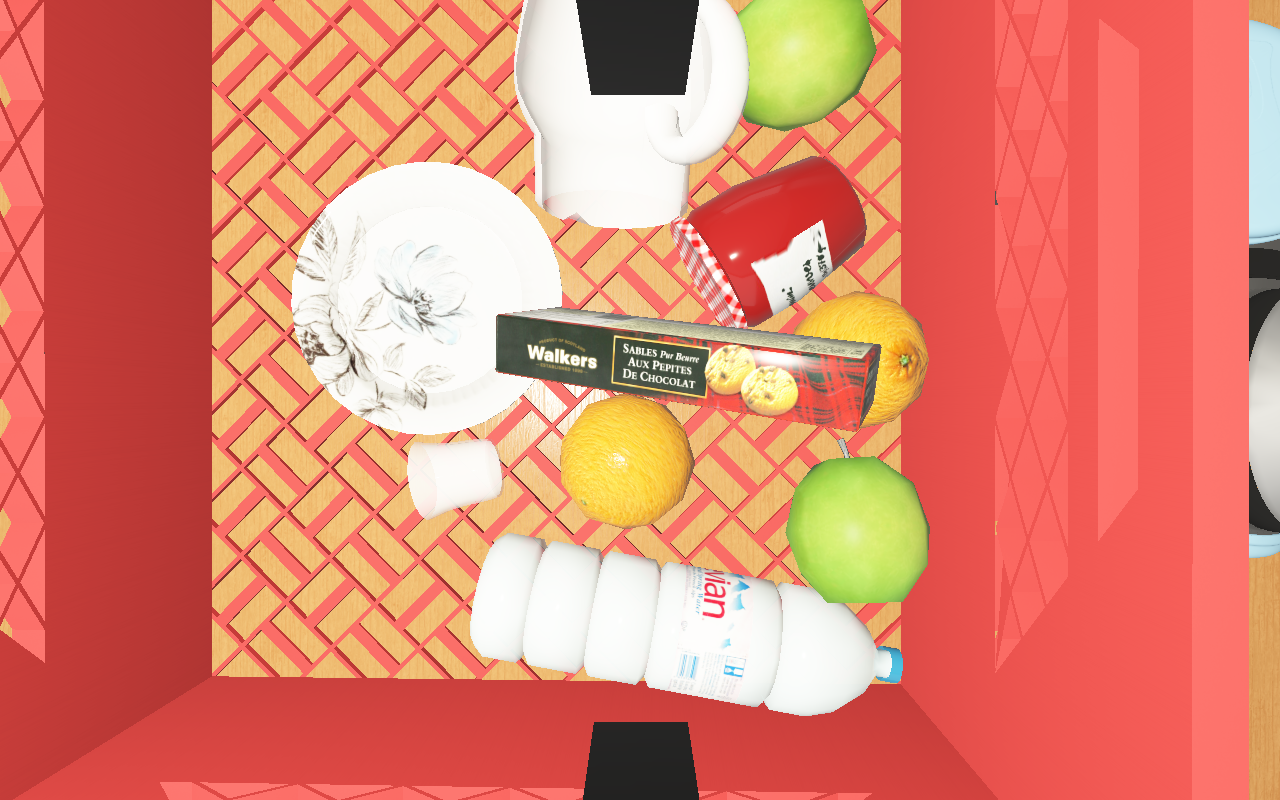
Objects in the scene:
water bottle
apple
apple
orange
orange
plate
wineglass
jam jar
cereal box
biscuit box